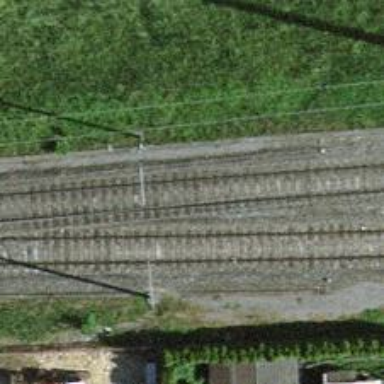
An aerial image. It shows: Single railway track with electrified contact line.